Question: I am using Intent ACTION_SEND to share a content in different social media.
Now, disregarding other apps in there leaving twitter, facebook, instagram, How will I know if the shares have been successfully posted? Is there some kind of listener for it? Or are there intent for result features for it? Here's the Intent code
'''
public static void shareTo(String type, String mediaPath, String caption, Context context) {
Intent share = new Intent(Intent.ACTION_SEND);
share.setType(type);
File media = new File(mediaPath);
Uri uri = Uri.fromFile(media);
share.putExtra(Intent.EXTRA_STREAM, uri);
share.putExtra(Intent.EXTRA_TEXT, caption);
context.startActivity(Intent.createChooser(share, "Share to"));
}
'''
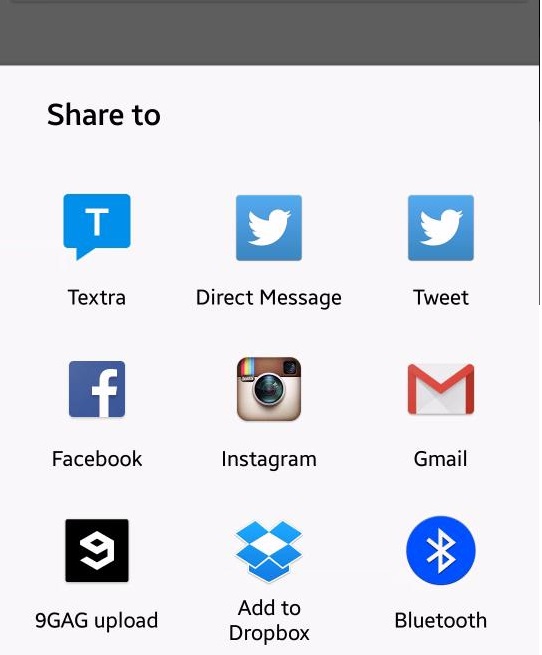
Answer: No, sorry. You don't get any feedback on what the recipient of an 'ACTION_SEND' intent does with it.